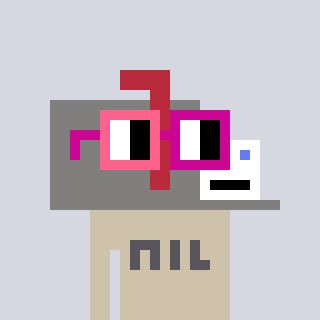
a pixel art character with square pink and red glasses, a mailbox-shaped head and a bege-colored body on a cool background